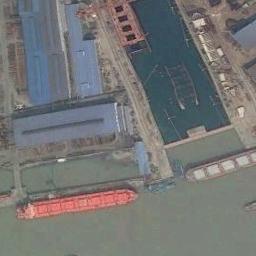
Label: ship